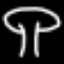
Label: mushroom